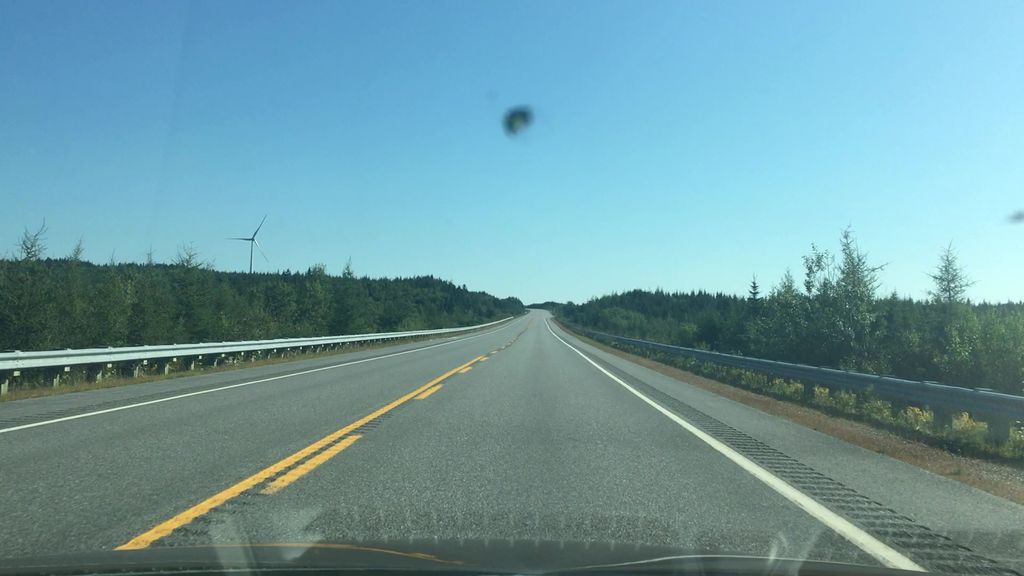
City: halifax